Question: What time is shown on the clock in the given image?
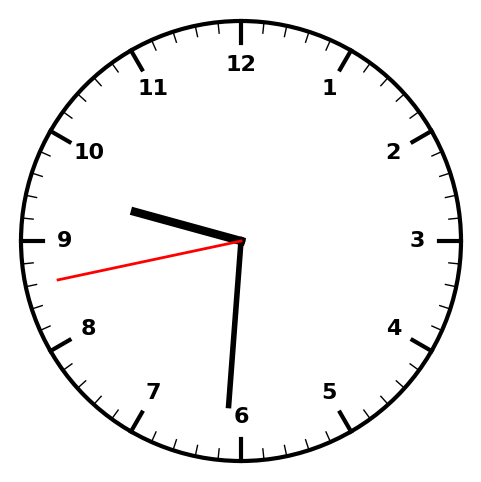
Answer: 09:30:43